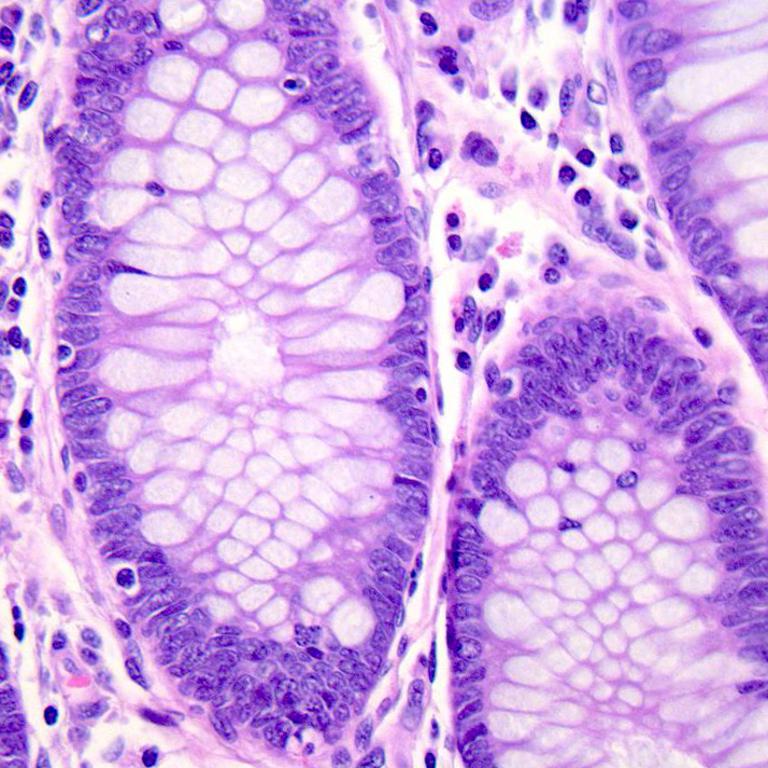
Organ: colon
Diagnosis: benign